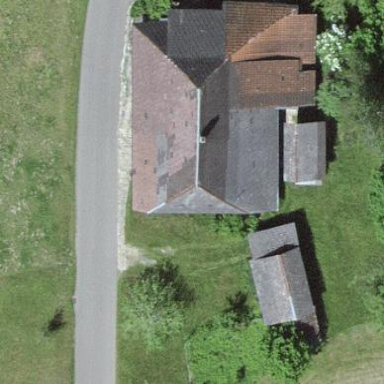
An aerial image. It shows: Farm building.